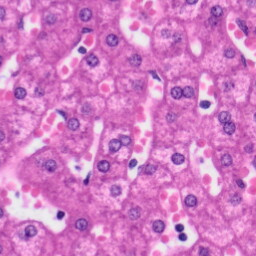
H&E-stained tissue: Liver